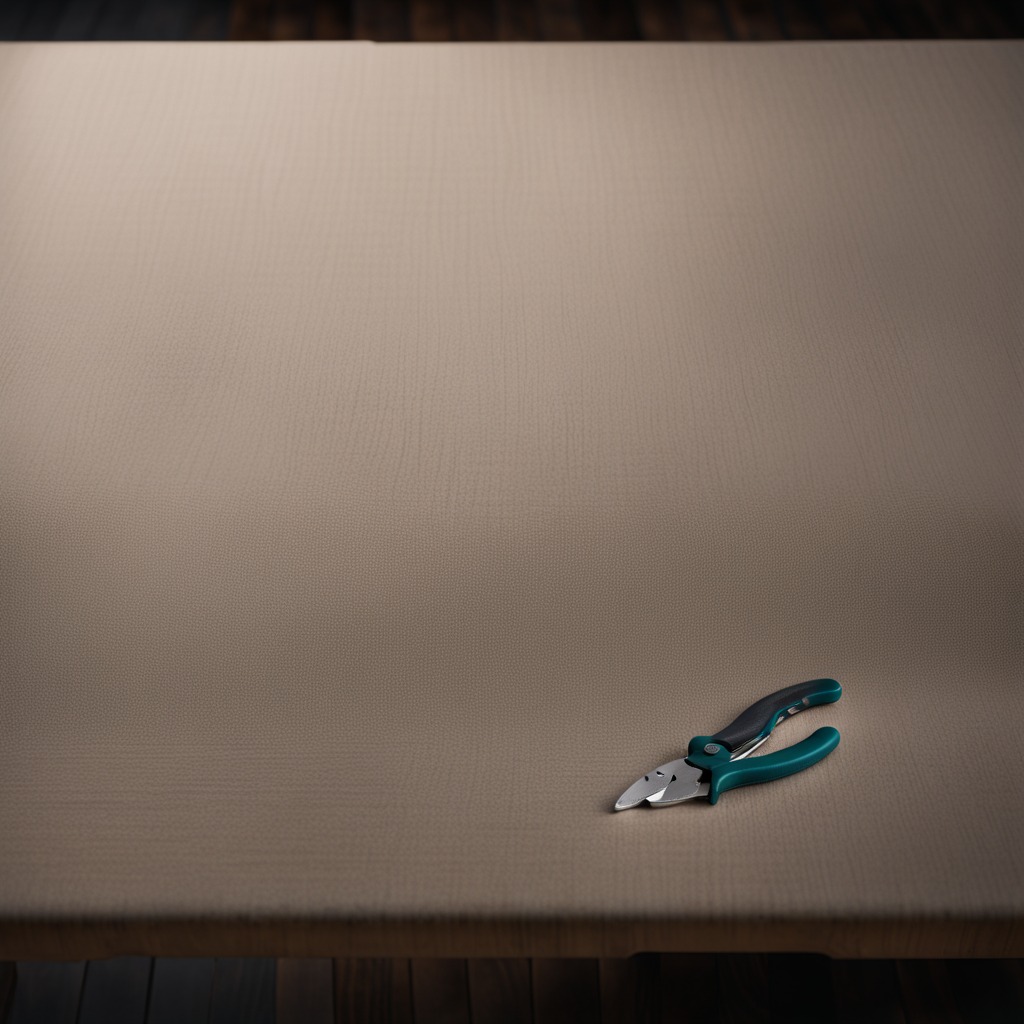
A plier lies on the wooden table.